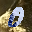
Label: 0